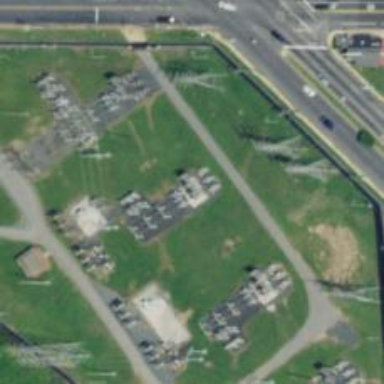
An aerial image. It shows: Switch for power supply.